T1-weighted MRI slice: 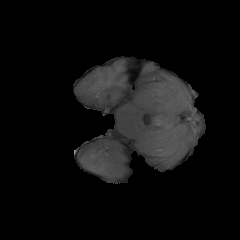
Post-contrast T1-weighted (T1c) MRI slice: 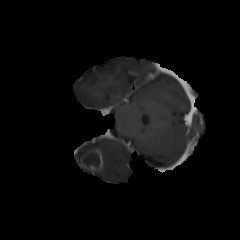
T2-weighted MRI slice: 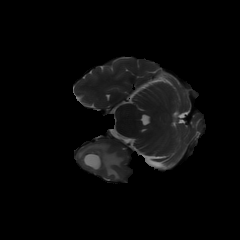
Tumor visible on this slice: yes